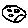
Label: moon